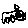
Label: car